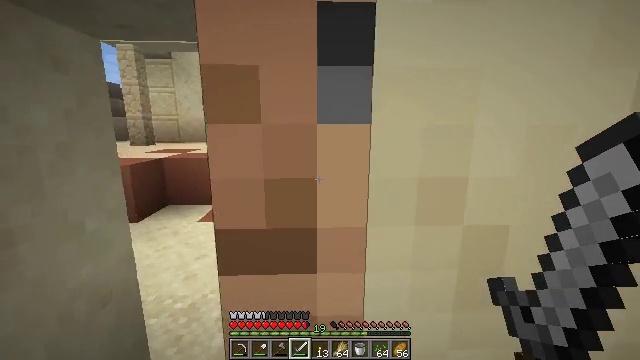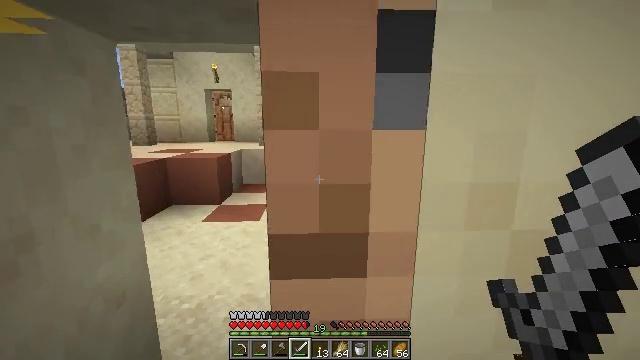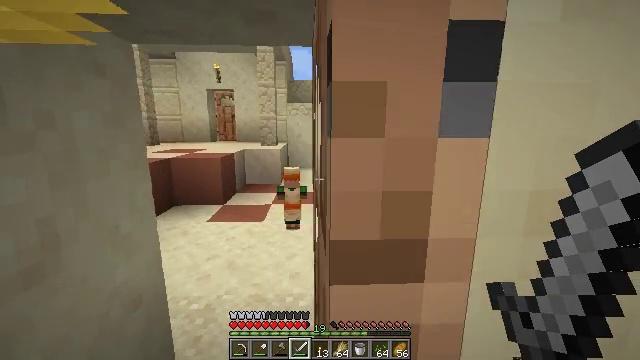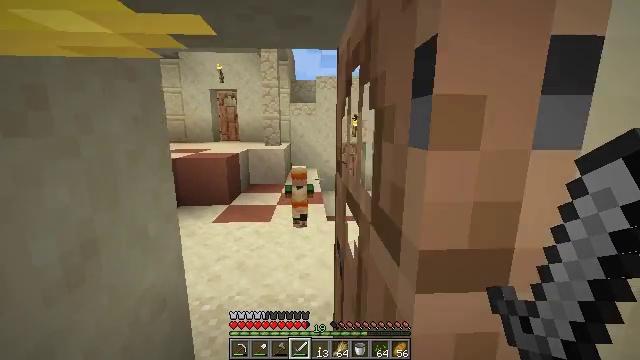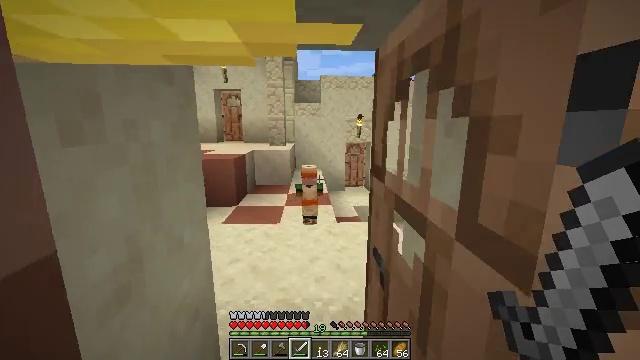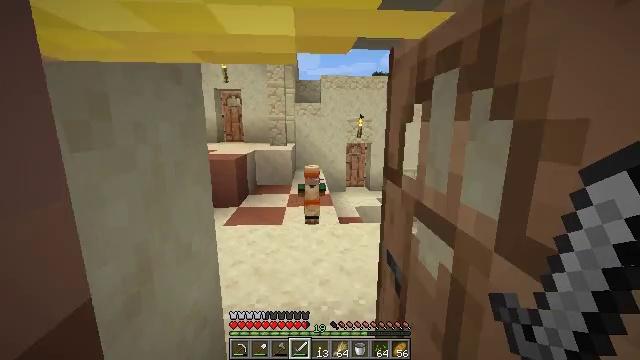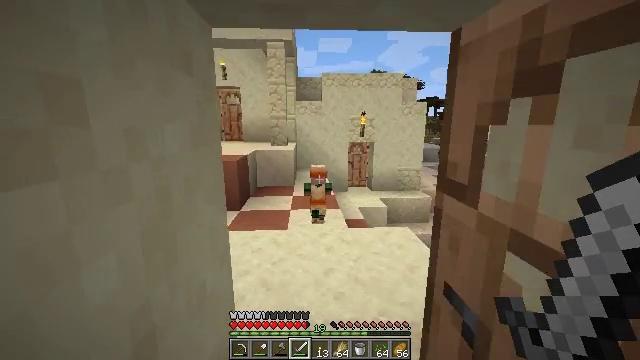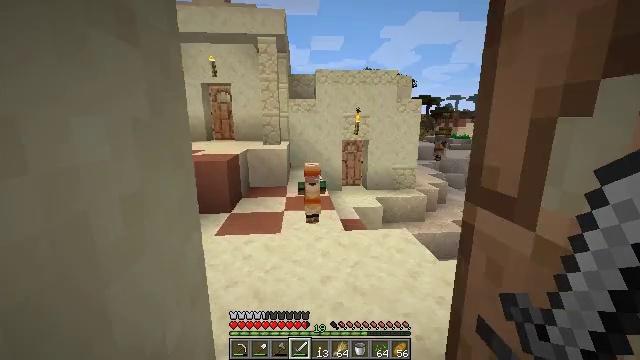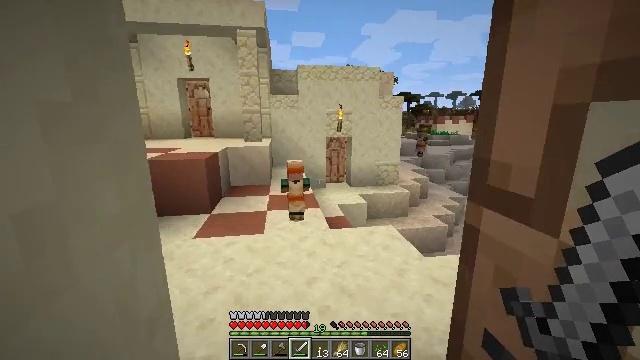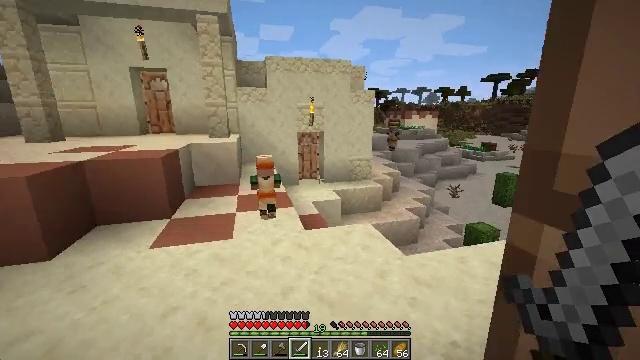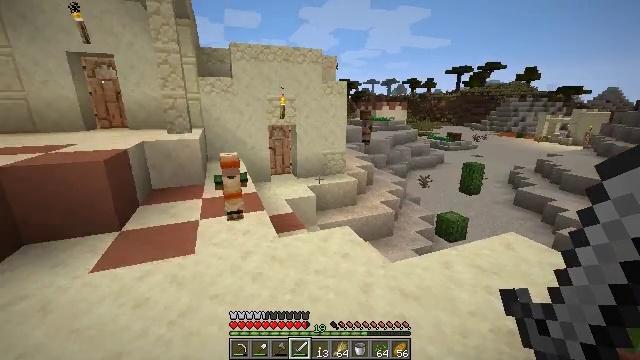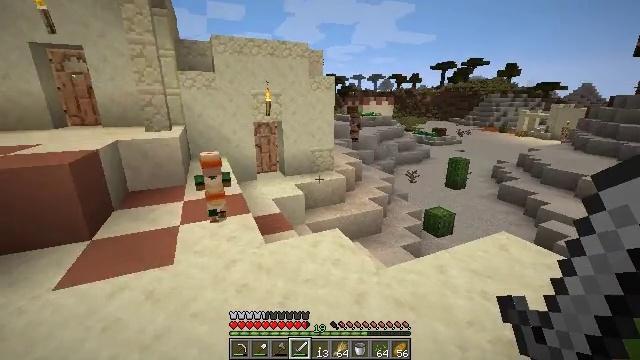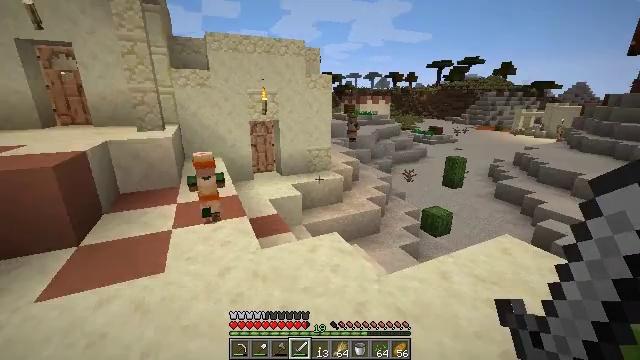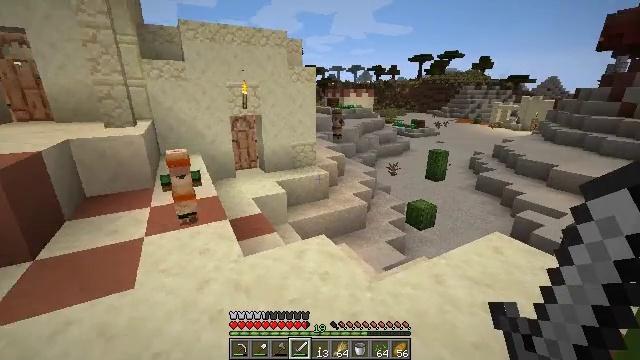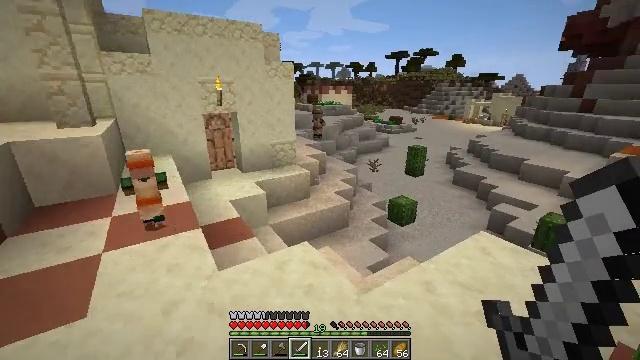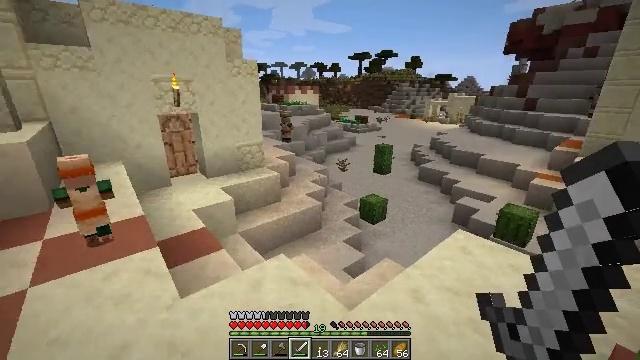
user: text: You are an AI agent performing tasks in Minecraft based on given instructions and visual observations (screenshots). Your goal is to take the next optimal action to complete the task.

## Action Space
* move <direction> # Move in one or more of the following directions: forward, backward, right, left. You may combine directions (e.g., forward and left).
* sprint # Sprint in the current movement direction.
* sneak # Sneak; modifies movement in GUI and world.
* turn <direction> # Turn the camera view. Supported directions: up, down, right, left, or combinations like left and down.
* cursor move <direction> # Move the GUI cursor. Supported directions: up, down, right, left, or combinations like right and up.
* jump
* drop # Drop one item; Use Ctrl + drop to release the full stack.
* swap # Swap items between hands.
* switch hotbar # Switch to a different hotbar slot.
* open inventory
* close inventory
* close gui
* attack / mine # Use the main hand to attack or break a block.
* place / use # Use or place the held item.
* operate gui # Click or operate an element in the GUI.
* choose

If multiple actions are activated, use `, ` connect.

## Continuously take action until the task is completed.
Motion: motion action
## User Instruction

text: drop lime bed
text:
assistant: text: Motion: move forward and move left, attack / mine
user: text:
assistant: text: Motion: move forward and move left, attack / mine
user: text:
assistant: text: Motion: move forward and move left, attack / mine
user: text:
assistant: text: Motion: move forward and move left, attack / mine
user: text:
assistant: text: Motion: move forward and move left, attack / mine
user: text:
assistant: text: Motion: move forward and move left, attack / mine
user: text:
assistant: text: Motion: move forward, turn right, attack / mine
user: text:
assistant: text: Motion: move forward, turn right, attack / mine
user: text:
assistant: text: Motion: move forward, turn right and down, attack / mine
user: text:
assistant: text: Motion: move forward, turn right and down, attack / mine
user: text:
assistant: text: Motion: move forward, turn right, attack / mine
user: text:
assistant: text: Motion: move forward, attack / mine
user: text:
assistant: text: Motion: move forward, turn right and down, attack / mine
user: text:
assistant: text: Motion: move forward, turn right, attack / mine
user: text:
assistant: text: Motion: move forward and move left, turn right, attack / mine
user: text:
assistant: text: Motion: move forward and move left, turn right, attack / mine
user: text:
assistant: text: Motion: move forward and move left, turn right, attack / mine
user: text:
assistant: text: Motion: move forward and move left, turn right, attack / mine
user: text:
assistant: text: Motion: move forward and move left, turn right, attack / mine
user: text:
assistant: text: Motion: move forward and move left, turn right, attack / mine
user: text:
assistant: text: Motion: move forward, attack / mine
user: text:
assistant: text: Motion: attack / mine
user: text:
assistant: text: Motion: attack / mine
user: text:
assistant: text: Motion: attack / mine
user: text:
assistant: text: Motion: attack / mine
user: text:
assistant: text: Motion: attack / mine
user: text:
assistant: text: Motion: attack / mine
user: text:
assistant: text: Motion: attack / mine
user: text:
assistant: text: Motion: attack / mine
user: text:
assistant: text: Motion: move right, attack / mine